Question:
PhoneGap is latest at 3.4.0 and the Android SDK was also updated to the latest ones just a couple of hours ago.
I also installed Apache Ant and put the bin directory of Apache Ant under my PATH variable.
What does this error message mean? I tried to google for "code 8" but I did not get any clear answers.
You can save the above image or open the image in a new tab if you want to read the error message more clearly.
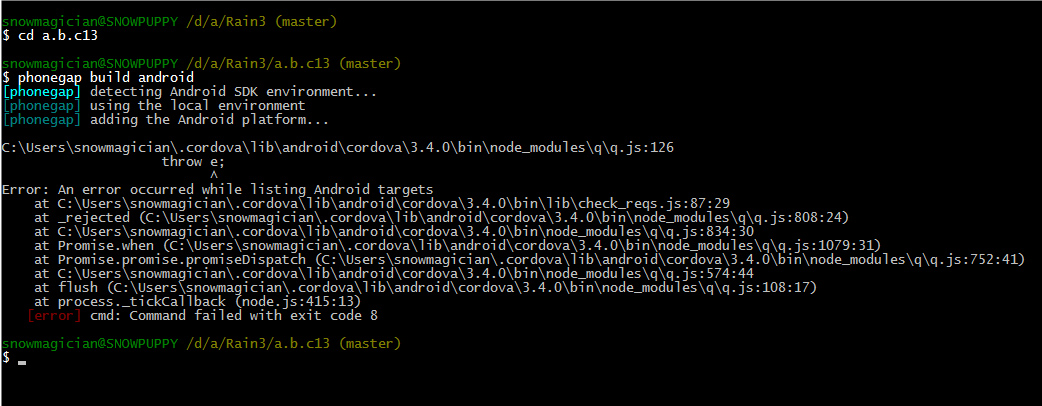
Answer: Try to run dirrectly the command
'''
%userprofile%\.cordova\libndroid\cordova.4.0in\check_reqs.bat
'''
it should display a clearer message about the error.
It seems either you haven't installed android sdk manager, or haven't added it to the path or haven't downloaded the sdk for API 19.